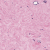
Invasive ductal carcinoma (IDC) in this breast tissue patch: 0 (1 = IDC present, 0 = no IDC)